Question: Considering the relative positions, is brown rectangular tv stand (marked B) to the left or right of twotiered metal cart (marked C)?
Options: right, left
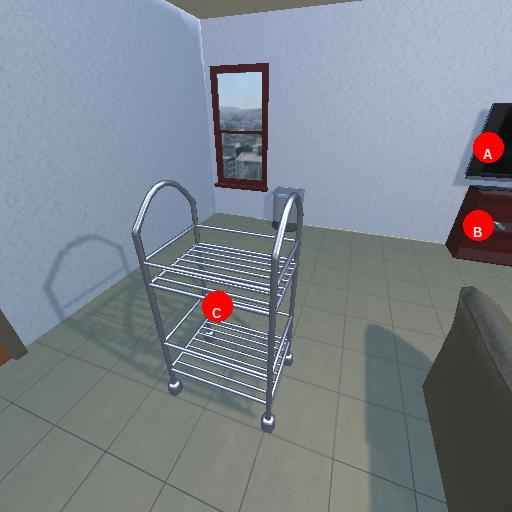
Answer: right